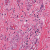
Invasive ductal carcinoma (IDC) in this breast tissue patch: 0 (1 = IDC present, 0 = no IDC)